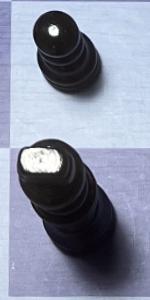
Label: King_Black